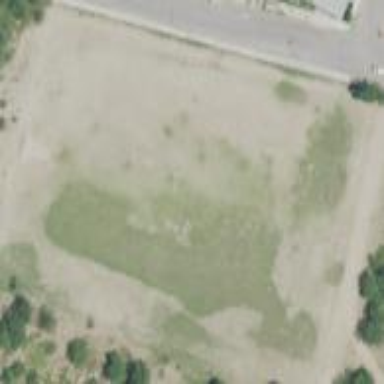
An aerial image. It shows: Soccer pitch for leisureland activities.